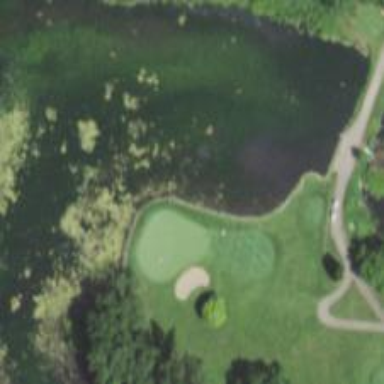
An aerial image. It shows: Golf hole.